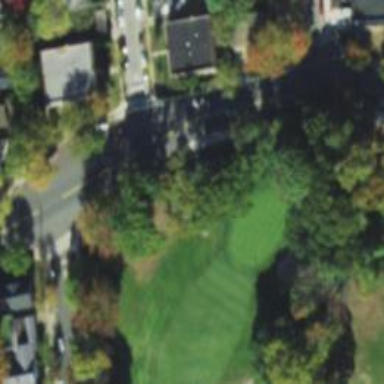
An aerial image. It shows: View of golf hole.